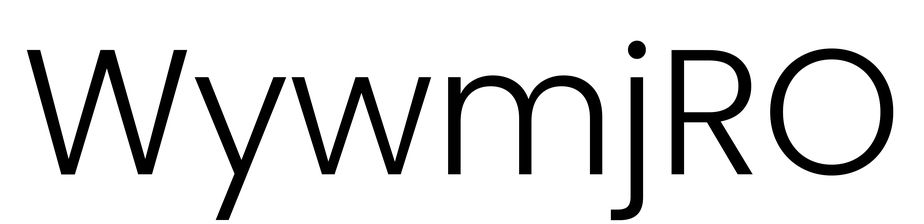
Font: Poppins-Light